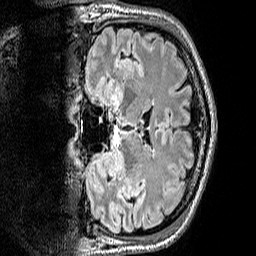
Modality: FLAIR
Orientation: coronal
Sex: male
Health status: ill
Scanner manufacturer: siemens
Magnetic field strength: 3 T
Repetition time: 5 s
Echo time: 0.388 s